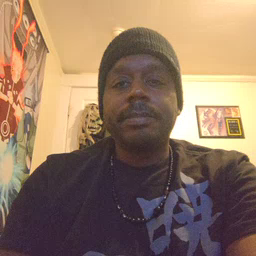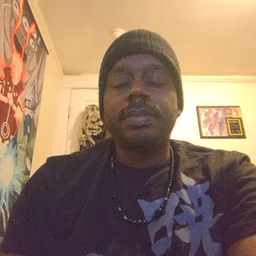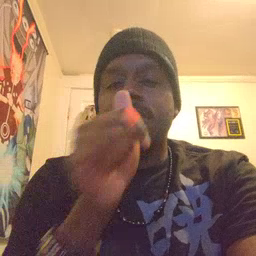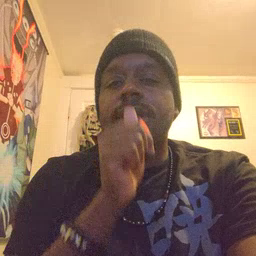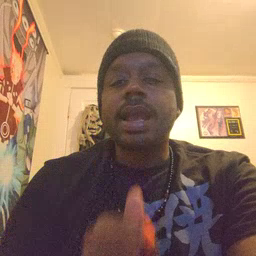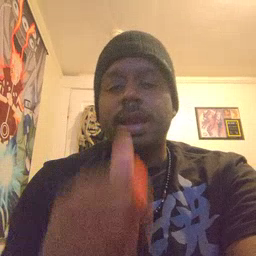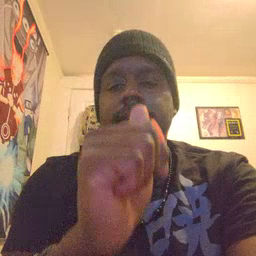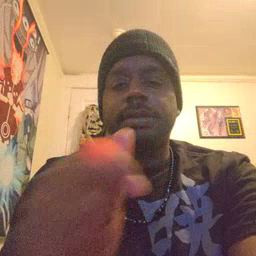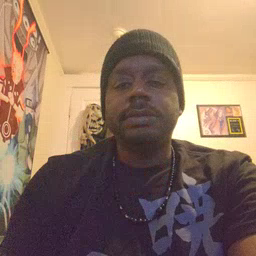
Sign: hide